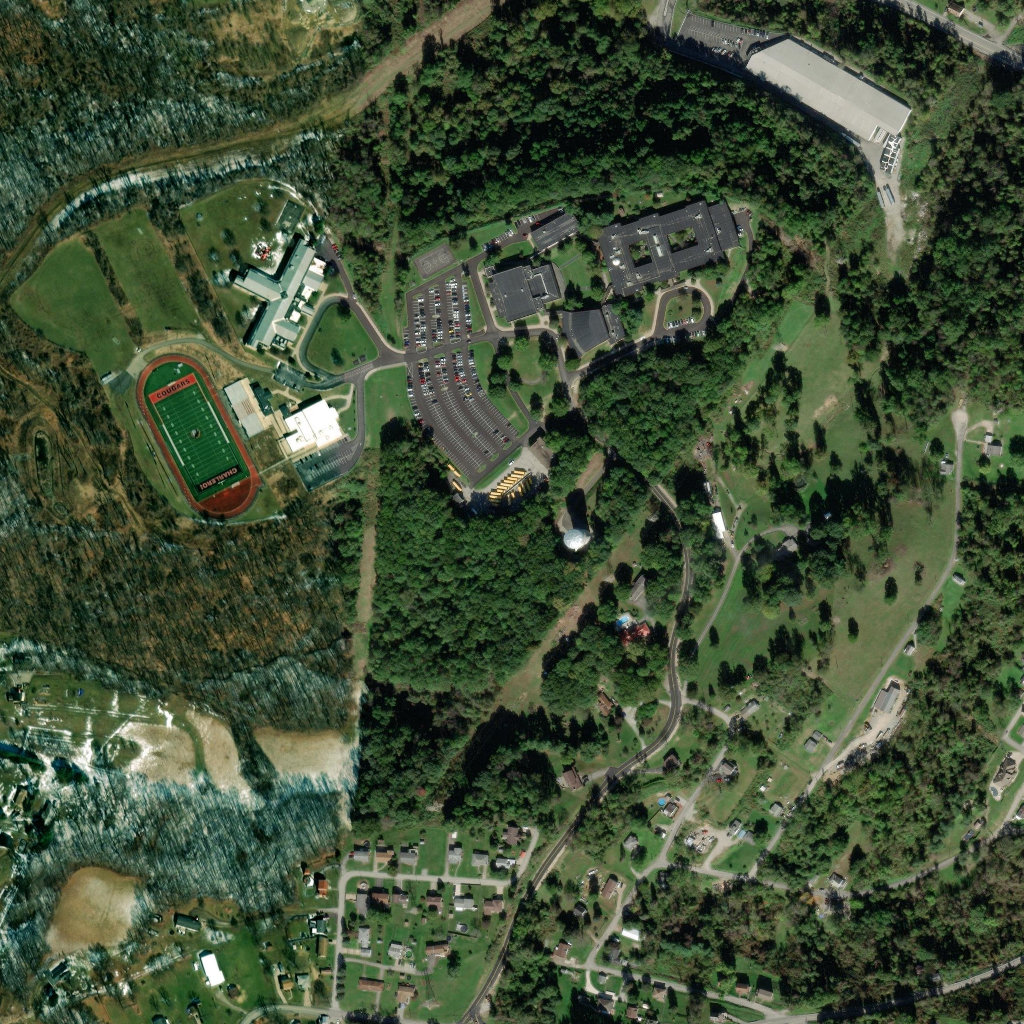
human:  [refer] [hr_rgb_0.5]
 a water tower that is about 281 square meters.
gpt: <box>[[54, 51, 57, 53, 0]]</box>

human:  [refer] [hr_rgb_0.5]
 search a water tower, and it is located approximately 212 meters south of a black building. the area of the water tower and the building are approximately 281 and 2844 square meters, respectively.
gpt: <box>[[54, 51, 57, 53, 0]]</box>